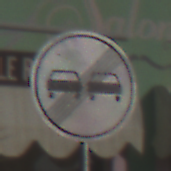
Verkehrszeichen: EndeUeberholverbot
Umgebung: Outdoor, Special
Tageszeit: MorningAfternoon
Wetter: PartlyCloudy
Licht: Natural
Jahreszeit: NotSpecified
Kontrast: HighContrast